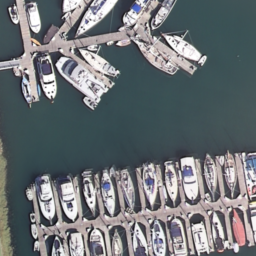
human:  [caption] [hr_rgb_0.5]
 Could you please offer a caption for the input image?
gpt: Many boats docked neatly at the harbor and the water is deep blue .

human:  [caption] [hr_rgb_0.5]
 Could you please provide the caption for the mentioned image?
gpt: Lots of boats docked neatly at the harbor .

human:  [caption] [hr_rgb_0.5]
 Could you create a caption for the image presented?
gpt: Many boats docked neatly at the harbor and some positions are free .

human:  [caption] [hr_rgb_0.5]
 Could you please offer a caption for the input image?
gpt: Lots of boats docked at the harbor and the water is deep blue .

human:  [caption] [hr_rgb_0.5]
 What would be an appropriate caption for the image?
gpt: Lots of boats docked neatly at the harbor and some positions are free .